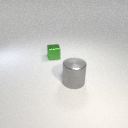
small green metal cube to the left of large gray metal cylinder